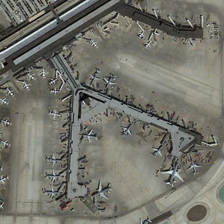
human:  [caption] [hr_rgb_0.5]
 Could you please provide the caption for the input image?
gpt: many planes are parked near several terminals in an airport with a parking lot .

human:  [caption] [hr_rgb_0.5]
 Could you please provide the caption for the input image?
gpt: many planes are parked near several terminals in an airport with a parking lot .

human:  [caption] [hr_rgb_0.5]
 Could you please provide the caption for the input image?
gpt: many planes are parked near several terminals in an airport with a parking lot .

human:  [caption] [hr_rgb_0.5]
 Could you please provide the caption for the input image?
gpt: many planes are parked near several terminals in an airport with a parking lot .

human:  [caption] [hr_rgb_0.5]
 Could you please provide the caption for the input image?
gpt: many planes are parked near several terminals in an airport with a parking lot .